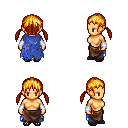
a pixel art fantasy rpg character, female body template, human, tanned skin, blue tattered cape, robe skirt, light blonde twin-tailed hairstyle, white cloth bracers, ghillies, four views (front, back, left, right), 2x2 character sprite sheet, small pixel art, hard edges, no anti-aliasing